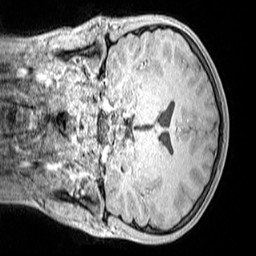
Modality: MP2RAGE
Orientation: coronal
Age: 12
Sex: male
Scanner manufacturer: siemens
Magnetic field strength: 3 T
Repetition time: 4 s
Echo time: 0.00299 s